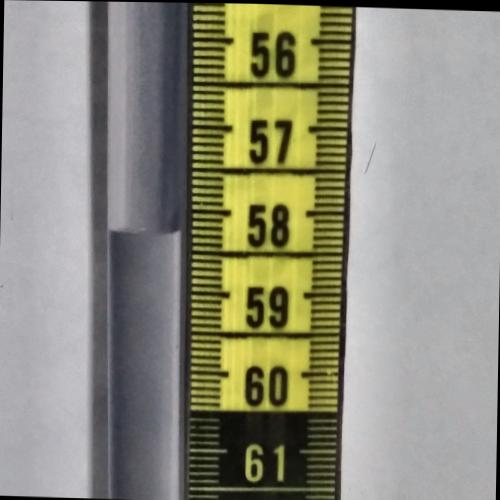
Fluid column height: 58.3 cm